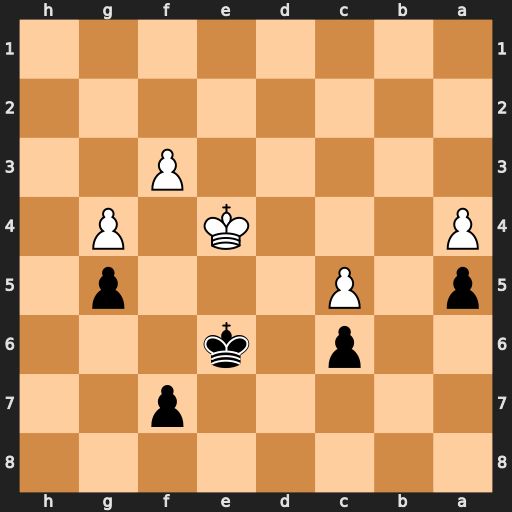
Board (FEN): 8/5p2/2p1k3/p1P3p1/P3K1P1/5P2/8/8
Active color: b
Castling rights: -
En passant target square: -
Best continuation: f5+ Kd4 Kf6 gxf5 Kxf5